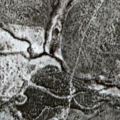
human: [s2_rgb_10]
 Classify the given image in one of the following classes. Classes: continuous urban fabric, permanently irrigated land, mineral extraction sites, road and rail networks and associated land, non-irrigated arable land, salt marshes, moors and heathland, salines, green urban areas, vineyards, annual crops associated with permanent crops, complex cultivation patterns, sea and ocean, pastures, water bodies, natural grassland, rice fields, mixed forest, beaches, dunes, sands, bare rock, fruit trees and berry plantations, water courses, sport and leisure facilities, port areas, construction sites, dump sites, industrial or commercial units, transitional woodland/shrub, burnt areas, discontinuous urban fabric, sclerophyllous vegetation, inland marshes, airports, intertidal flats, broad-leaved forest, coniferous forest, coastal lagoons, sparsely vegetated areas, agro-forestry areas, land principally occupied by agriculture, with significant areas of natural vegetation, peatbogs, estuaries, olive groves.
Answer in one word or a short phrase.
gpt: coniferous forest, mixed forest, moors and heathland, peatbogs